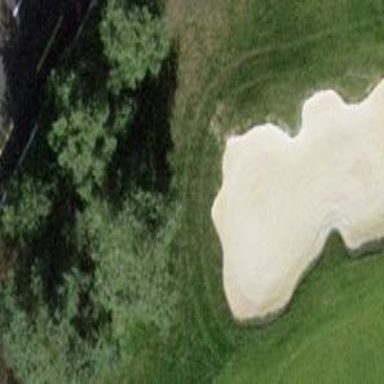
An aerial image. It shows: Golf bunker filled with natural sand.